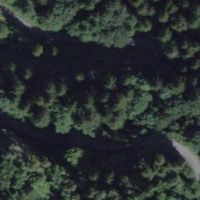
EUNIS habitat code: 43
Species observed at this site:
Saxifraga cuneifolia
Saxifraga paniculata